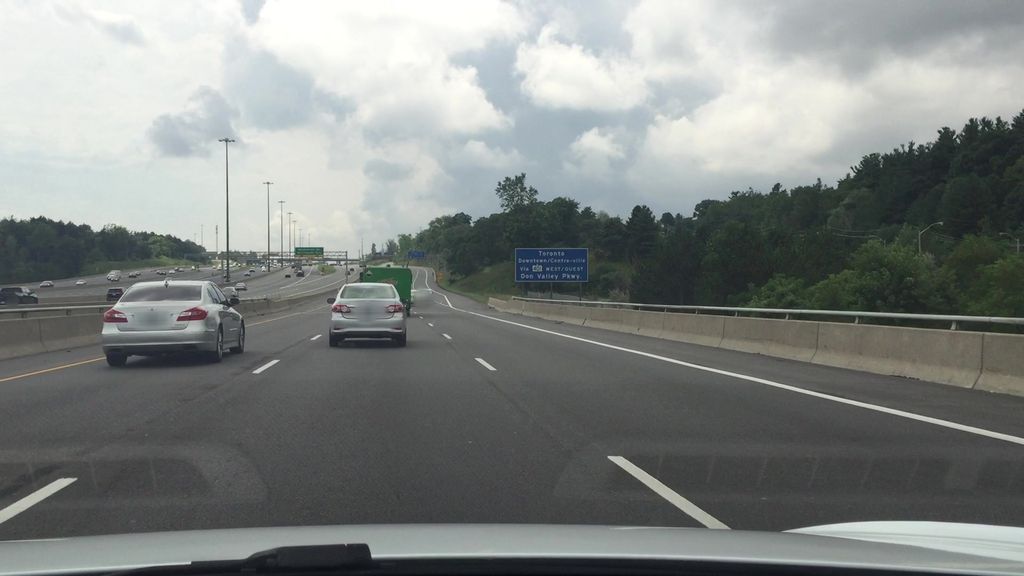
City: toronto